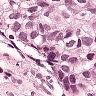
Metastatic tissue present: yes